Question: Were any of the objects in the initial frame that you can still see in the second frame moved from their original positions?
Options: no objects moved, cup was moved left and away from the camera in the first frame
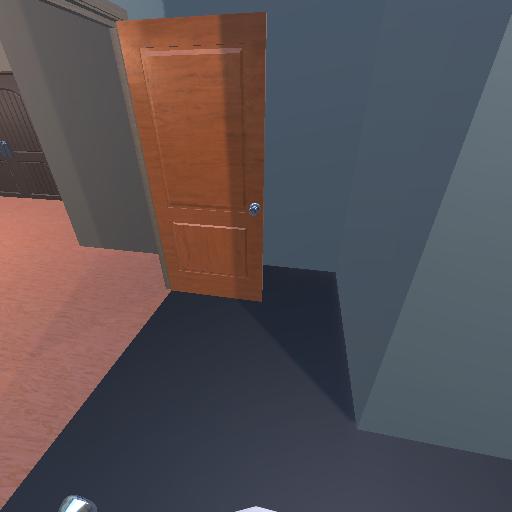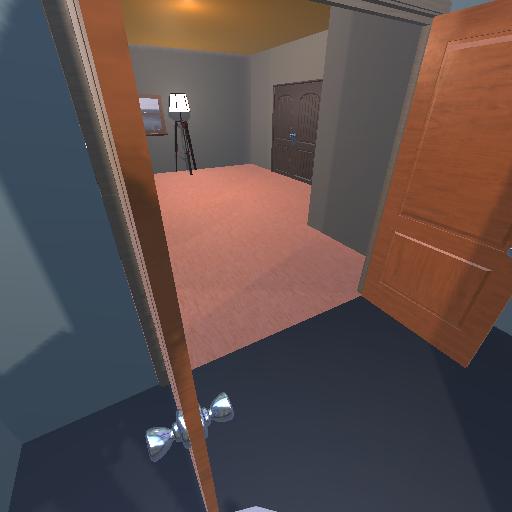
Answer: no objects moved